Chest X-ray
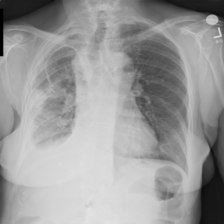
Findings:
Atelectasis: negative
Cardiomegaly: negative
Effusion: negative
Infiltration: negative
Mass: negative
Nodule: negative
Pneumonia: negative
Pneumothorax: negative
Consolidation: negative
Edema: negative
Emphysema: negative
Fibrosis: negative
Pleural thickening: negative
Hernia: negative